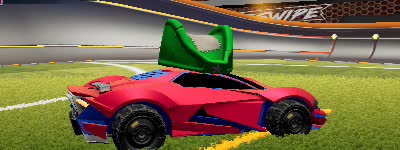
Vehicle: werewolf